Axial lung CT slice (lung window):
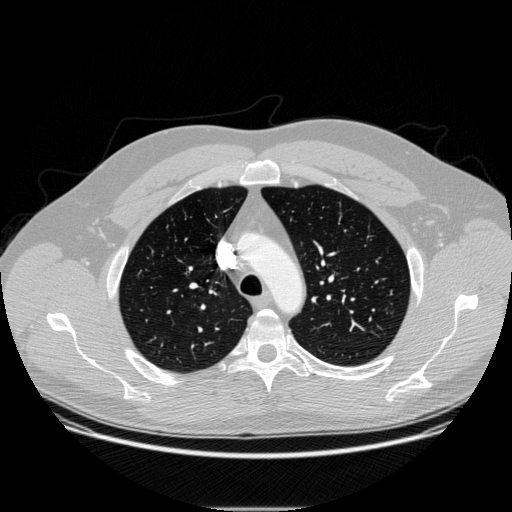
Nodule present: no